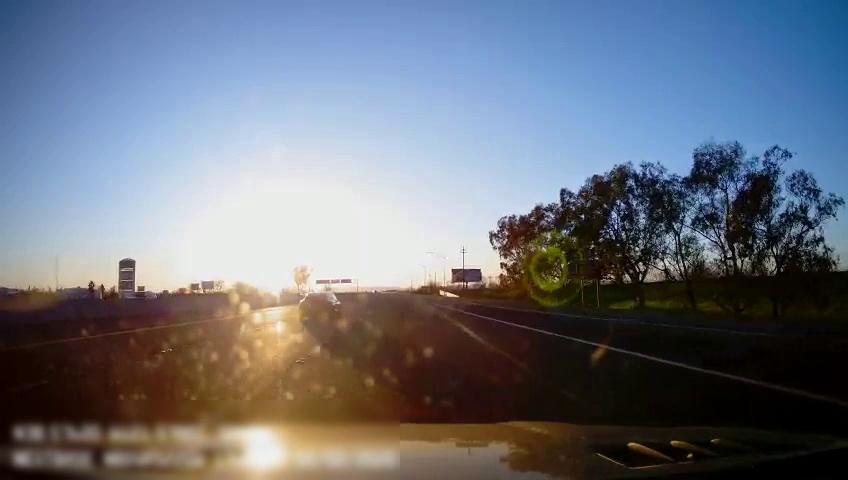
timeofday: Day
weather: Sunny
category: Drivable Space
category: Vehicles | Car
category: Vehicles | SUV
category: Lanes | Alternate Lane
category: Lanes | Current Lane
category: Lanes | Current Lane
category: Lanes | Current Lane
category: Lanes | Current Lane